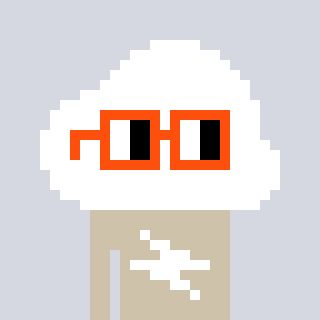
a pixel art character with square orange glasses, a cloud-shaped head and a bege-colored body on a cool background